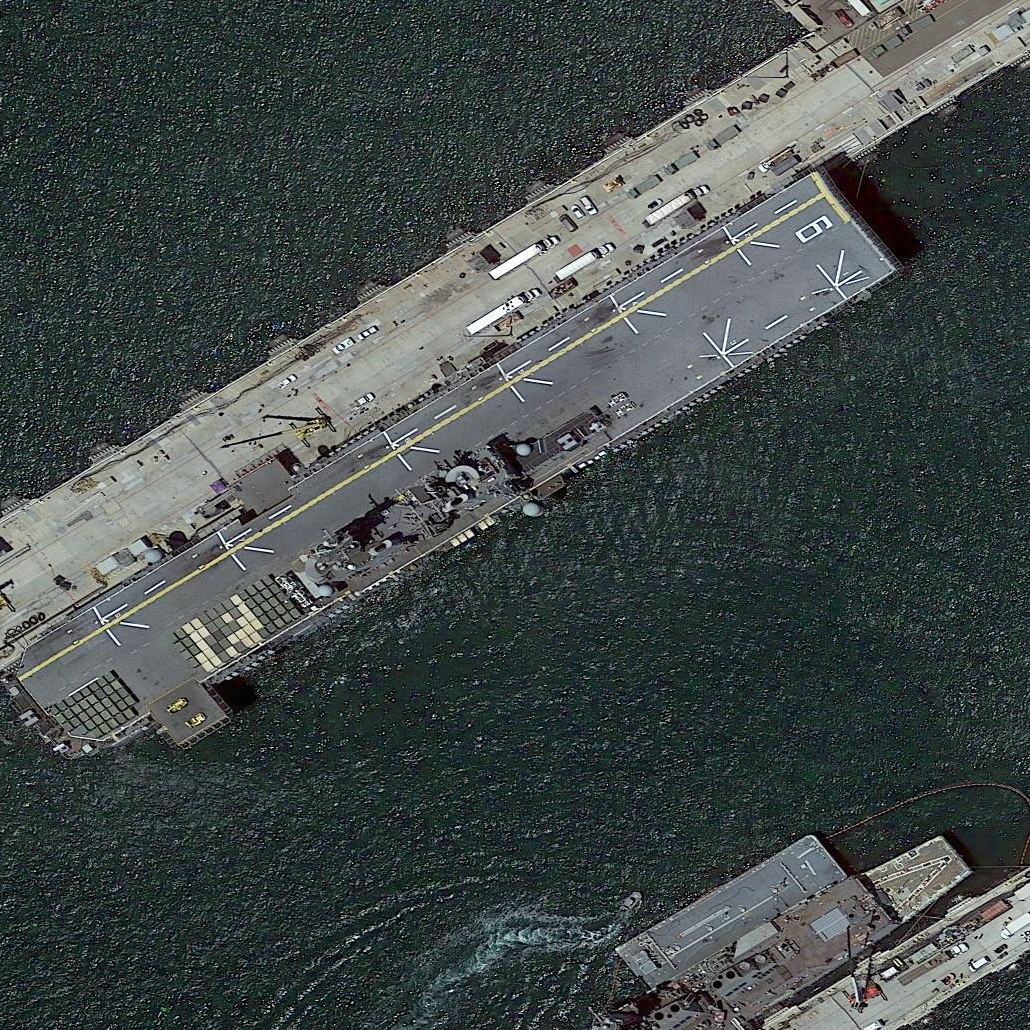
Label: assault